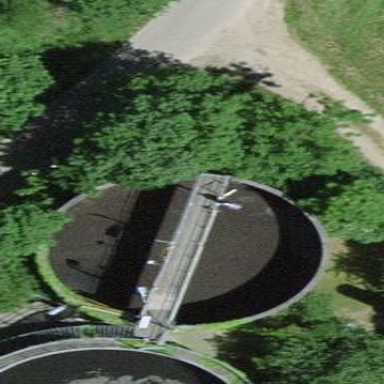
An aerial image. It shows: Building with storage tank.